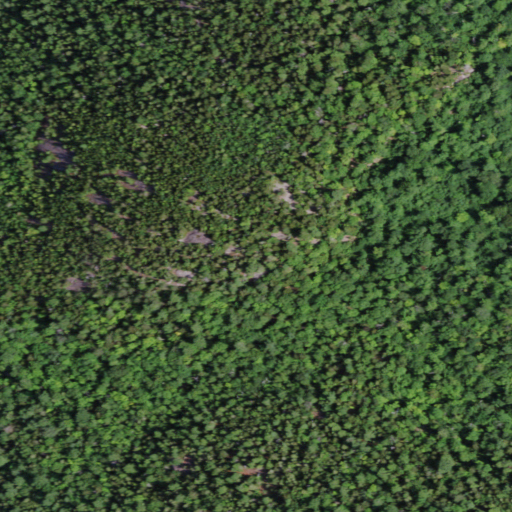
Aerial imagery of mountain in New York named Wyman Hill containing evergreen forest, deciduous forest, mixed forest, and grassland